Interaction volume radius: 10 \u00c5
Interaction volume height: 15 \u00c5
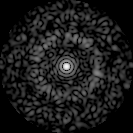
Disorder parameter: 0.8543